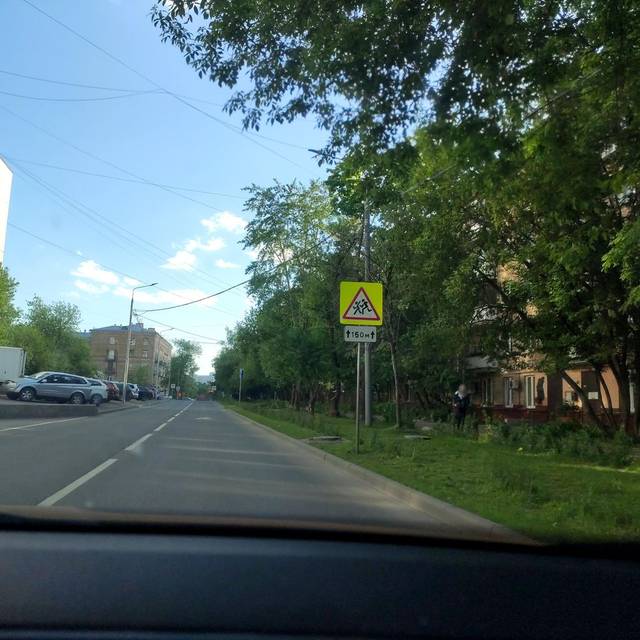
Region: Russia
Coordinates: 55.807, 37.463